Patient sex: M
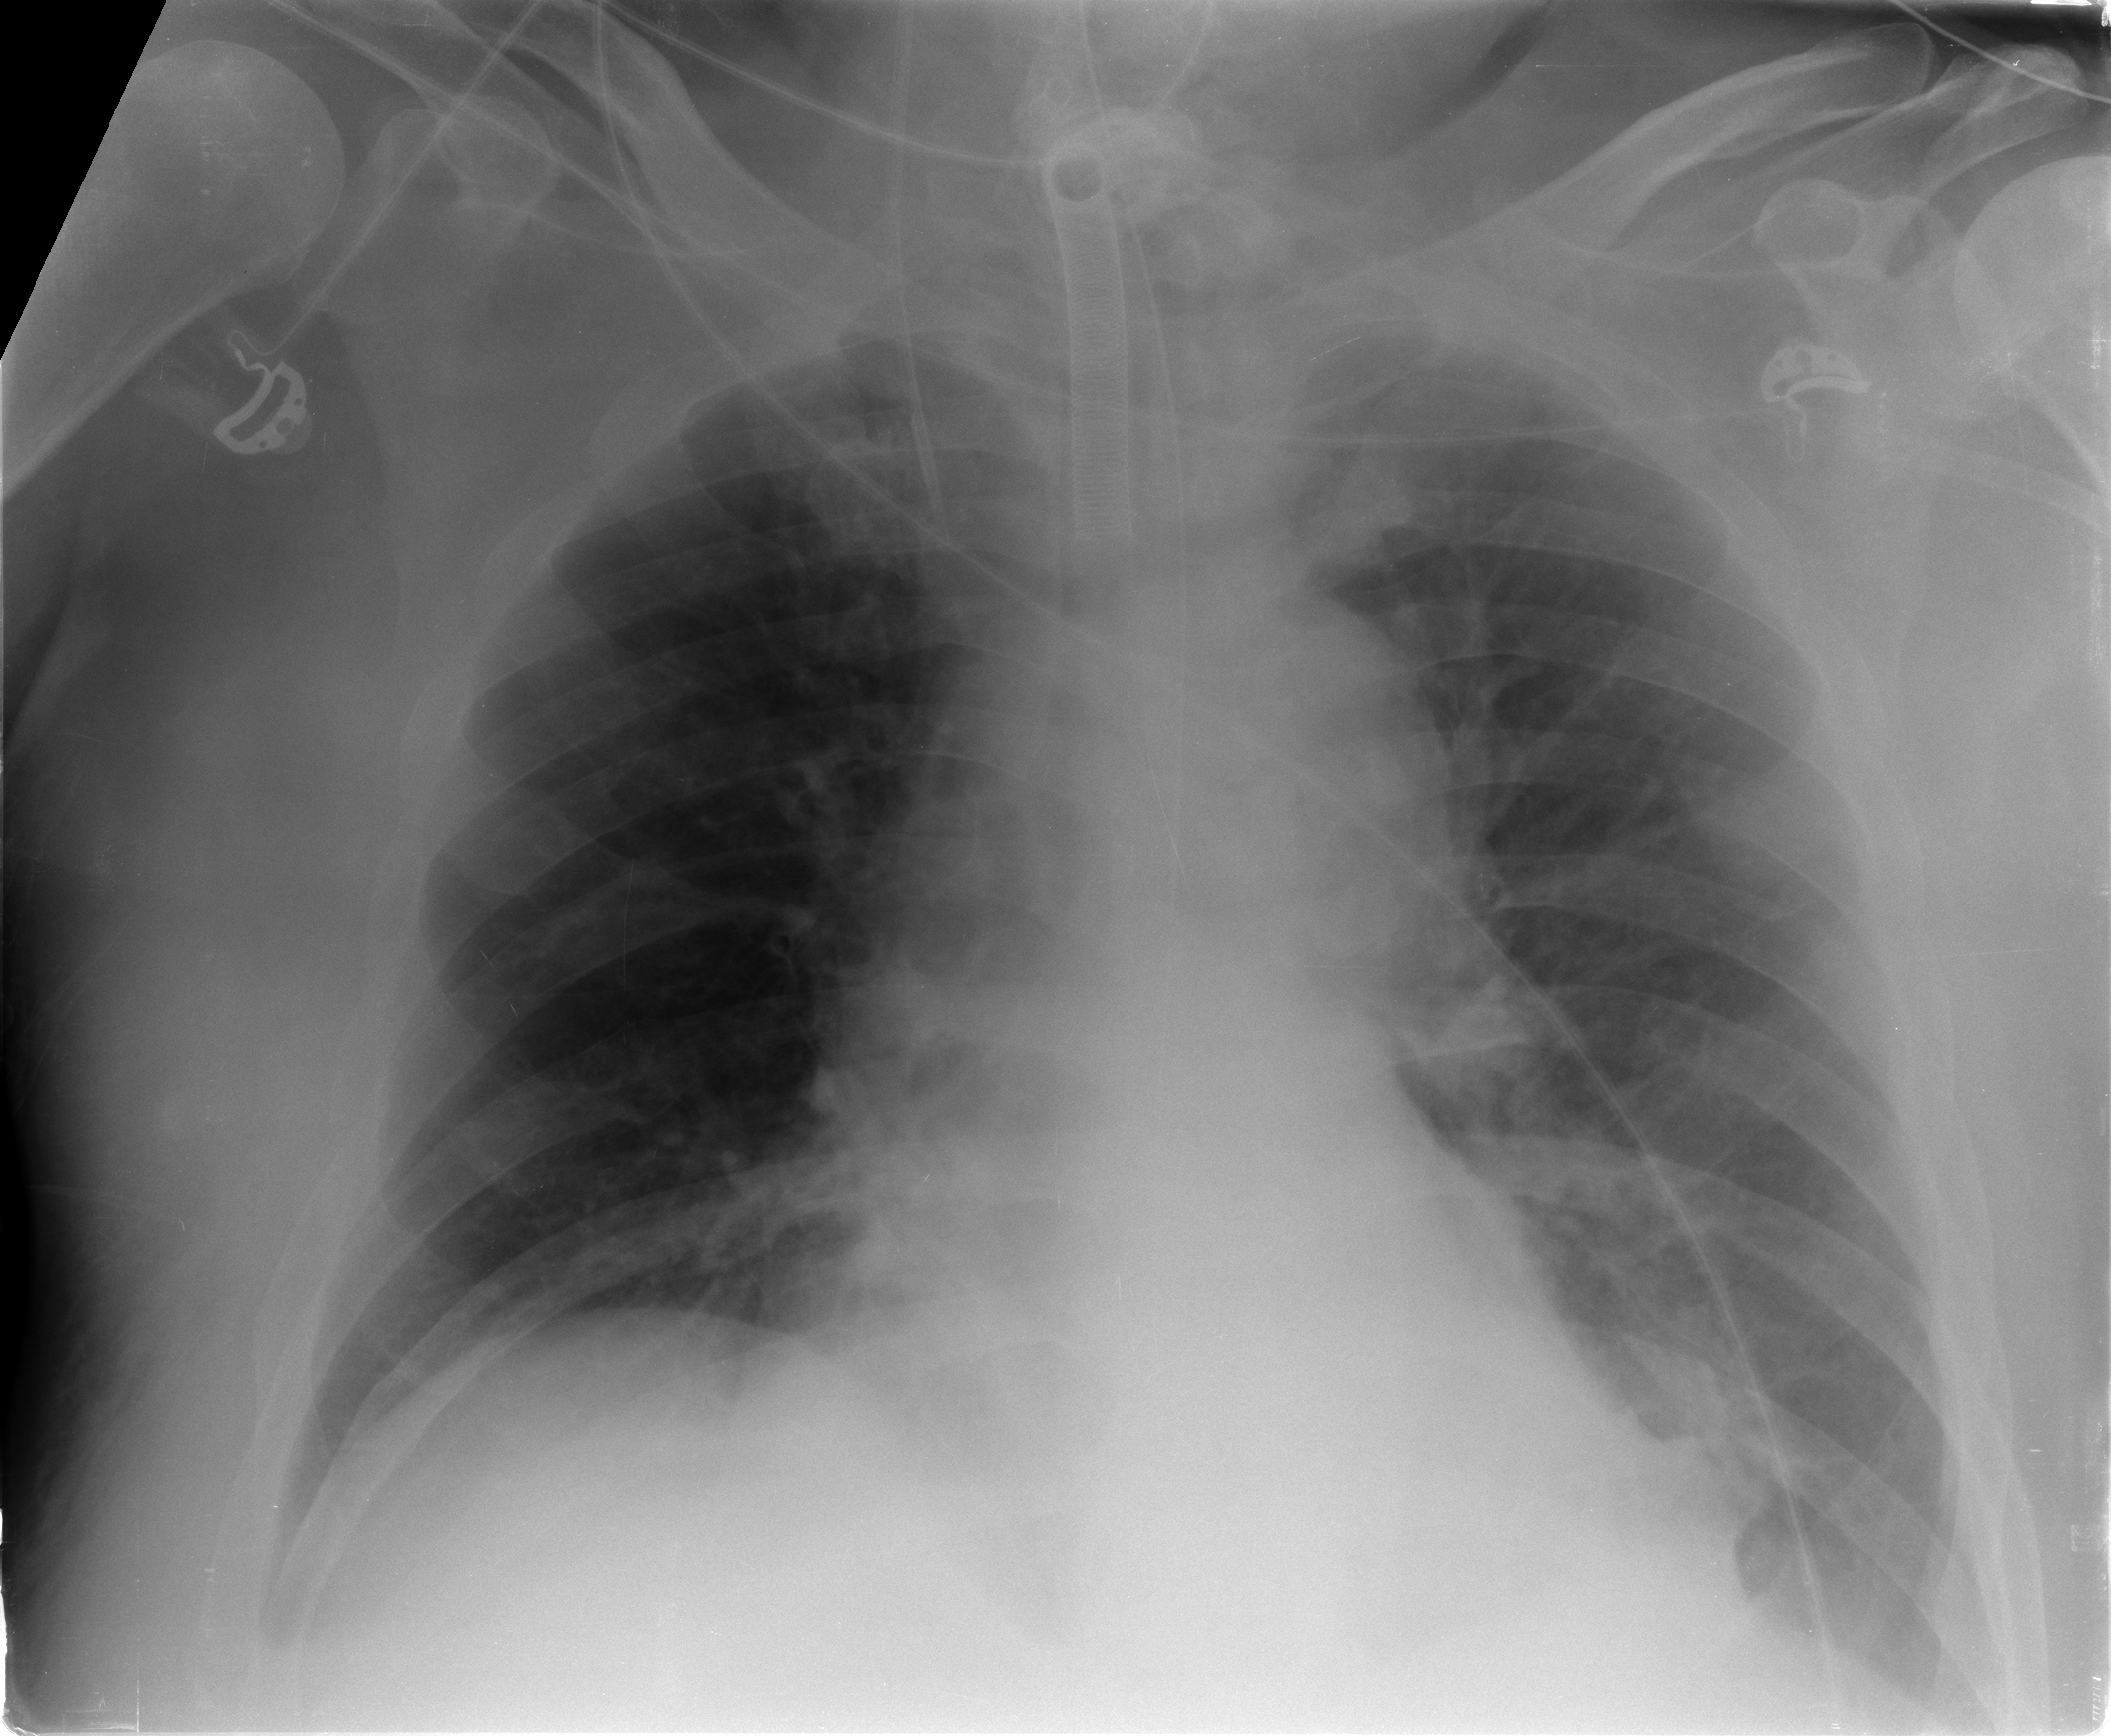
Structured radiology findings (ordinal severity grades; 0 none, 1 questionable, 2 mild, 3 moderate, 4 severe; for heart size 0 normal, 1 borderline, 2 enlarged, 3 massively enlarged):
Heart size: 0
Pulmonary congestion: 2
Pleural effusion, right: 0
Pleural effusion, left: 1
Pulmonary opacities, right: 0
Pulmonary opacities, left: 0
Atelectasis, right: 0
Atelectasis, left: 2